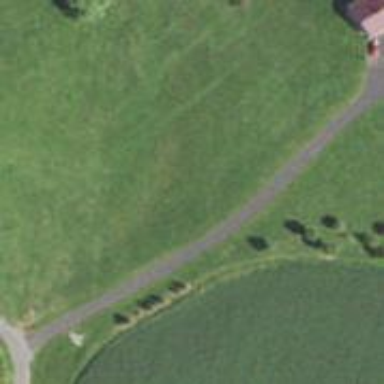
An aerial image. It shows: Driveway leading to service road.